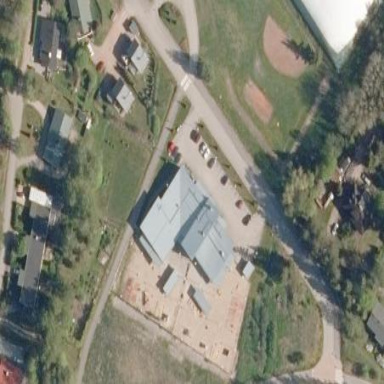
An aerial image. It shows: Kindergarten building.